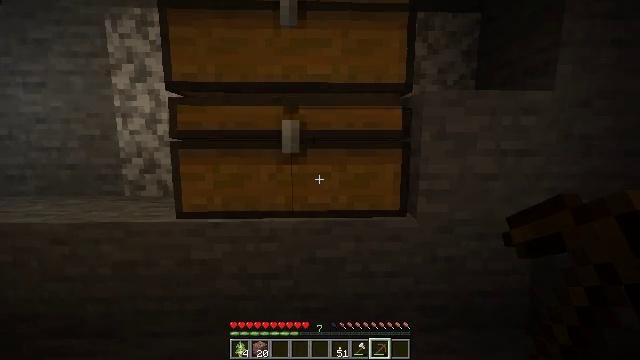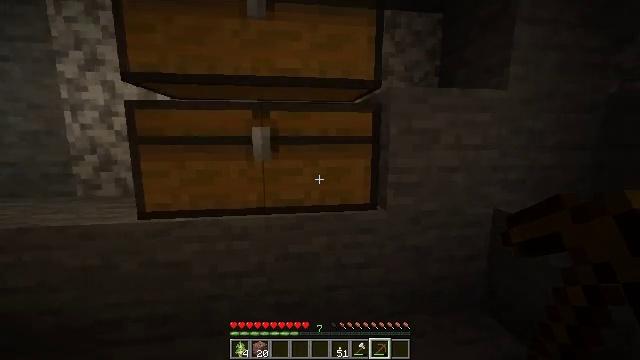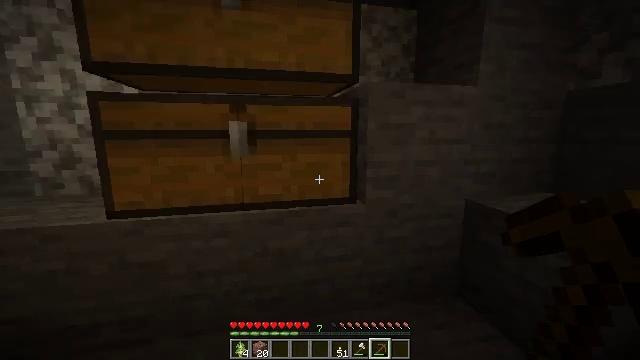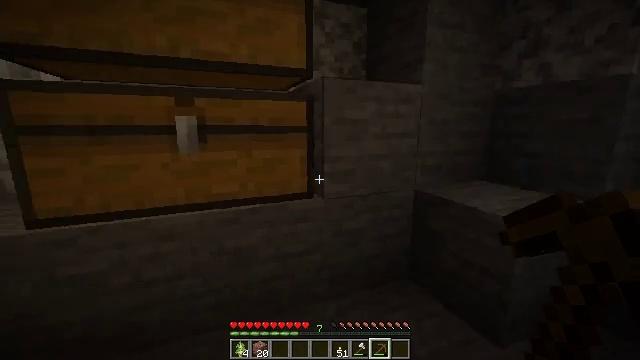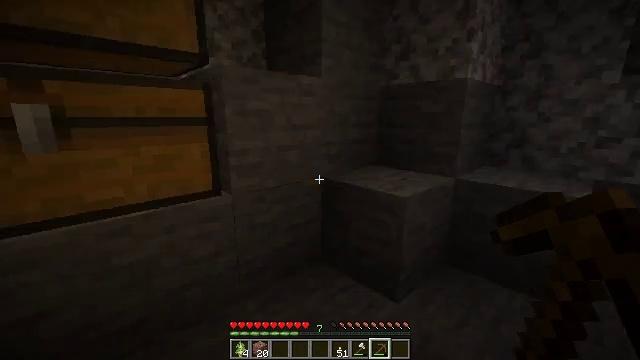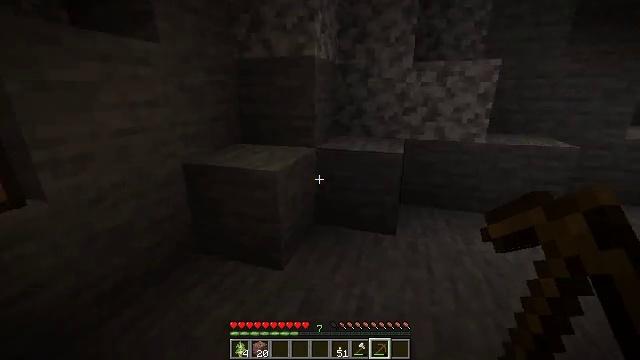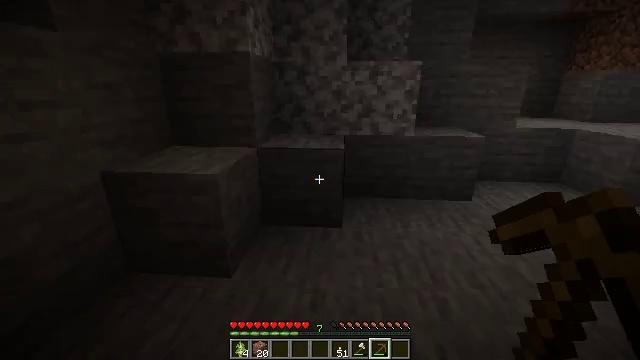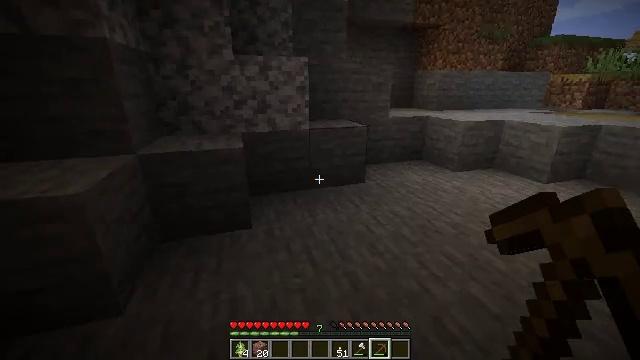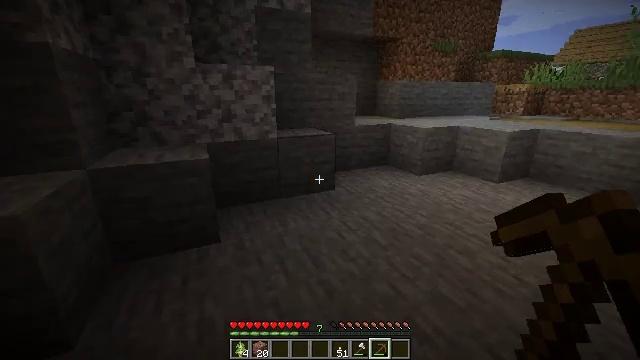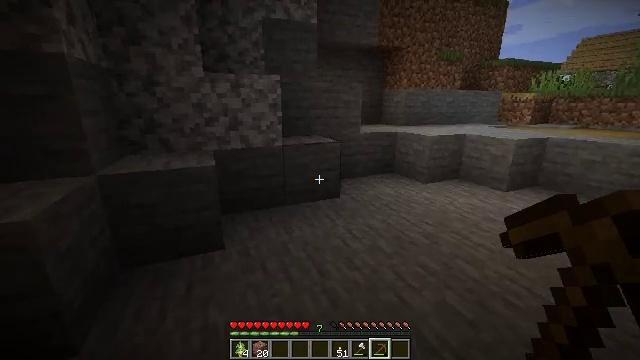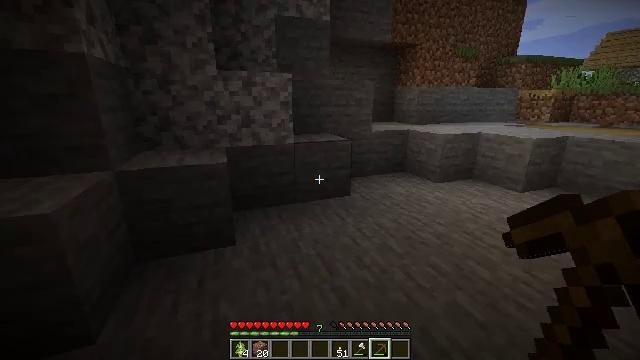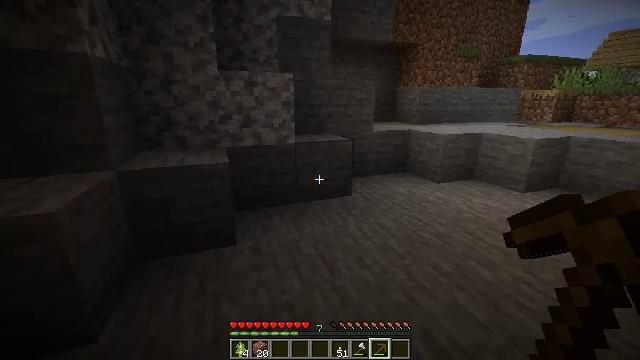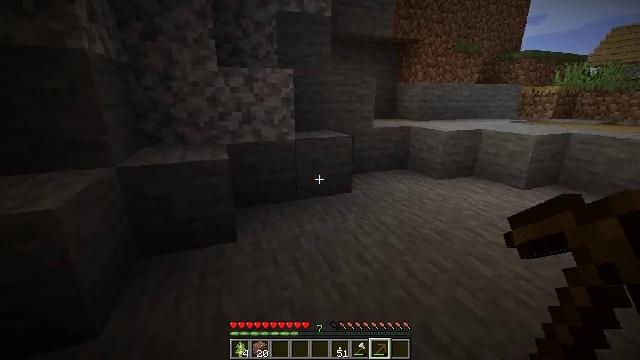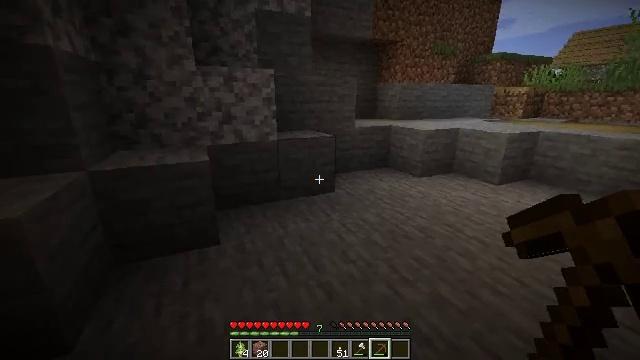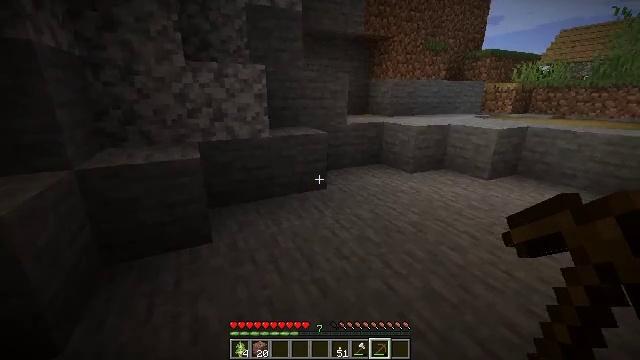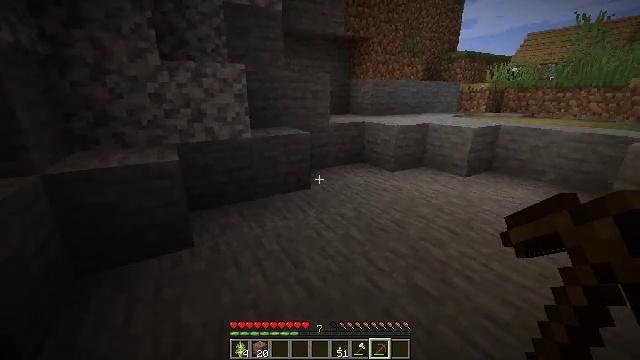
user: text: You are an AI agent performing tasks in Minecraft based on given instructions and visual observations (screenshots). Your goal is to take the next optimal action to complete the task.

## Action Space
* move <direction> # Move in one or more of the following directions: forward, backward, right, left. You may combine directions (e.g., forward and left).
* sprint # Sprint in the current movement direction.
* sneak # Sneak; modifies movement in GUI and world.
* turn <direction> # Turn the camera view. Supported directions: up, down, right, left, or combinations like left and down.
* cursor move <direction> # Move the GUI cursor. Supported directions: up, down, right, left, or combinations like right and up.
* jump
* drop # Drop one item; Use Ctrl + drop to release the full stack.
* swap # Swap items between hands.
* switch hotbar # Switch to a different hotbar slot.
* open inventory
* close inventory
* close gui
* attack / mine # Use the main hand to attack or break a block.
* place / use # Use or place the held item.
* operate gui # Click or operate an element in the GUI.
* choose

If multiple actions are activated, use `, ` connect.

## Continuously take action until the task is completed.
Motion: motion action
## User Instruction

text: Mine the furnace to collect it.
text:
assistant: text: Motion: turn right and down
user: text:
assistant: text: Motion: turn right and down
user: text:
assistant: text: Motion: turn right and down
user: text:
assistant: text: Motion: turn right and down
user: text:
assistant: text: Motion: turn right and down
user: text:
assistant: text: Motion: turn right
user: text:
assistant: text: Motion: turn right
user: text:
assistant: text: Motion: turn right and up
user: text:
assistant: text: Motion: turn left and up
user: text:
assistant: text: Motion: turn left
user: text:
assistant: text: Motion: no_op
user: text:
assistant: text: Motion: no_op
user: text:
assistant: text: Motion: turn right
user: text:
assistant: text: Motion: turn right
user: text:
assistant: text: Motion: turn right
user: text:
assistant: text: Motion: move forward, turn right and up
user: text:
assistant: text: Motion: move forward, turn right and up
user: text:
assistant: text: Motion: move forward, turn right
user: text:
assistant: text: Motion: no_op
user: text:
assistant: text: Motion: no_op
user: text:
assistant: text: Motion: move forward
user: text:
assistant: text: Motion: move forward
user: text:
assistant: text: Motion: move forward
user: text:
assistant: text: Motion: move forward
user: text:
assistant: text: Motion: move forward, turn left
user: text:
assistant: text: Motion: move forward
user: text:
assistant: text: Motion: move forward
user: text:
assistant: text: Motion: move forward
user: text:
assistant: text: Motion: move forward
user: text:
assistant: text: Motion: move forward